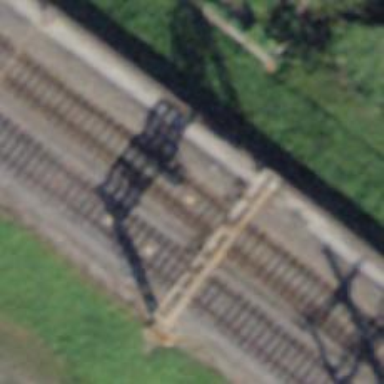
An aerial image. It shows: Single-track railway with electrified contact lines.